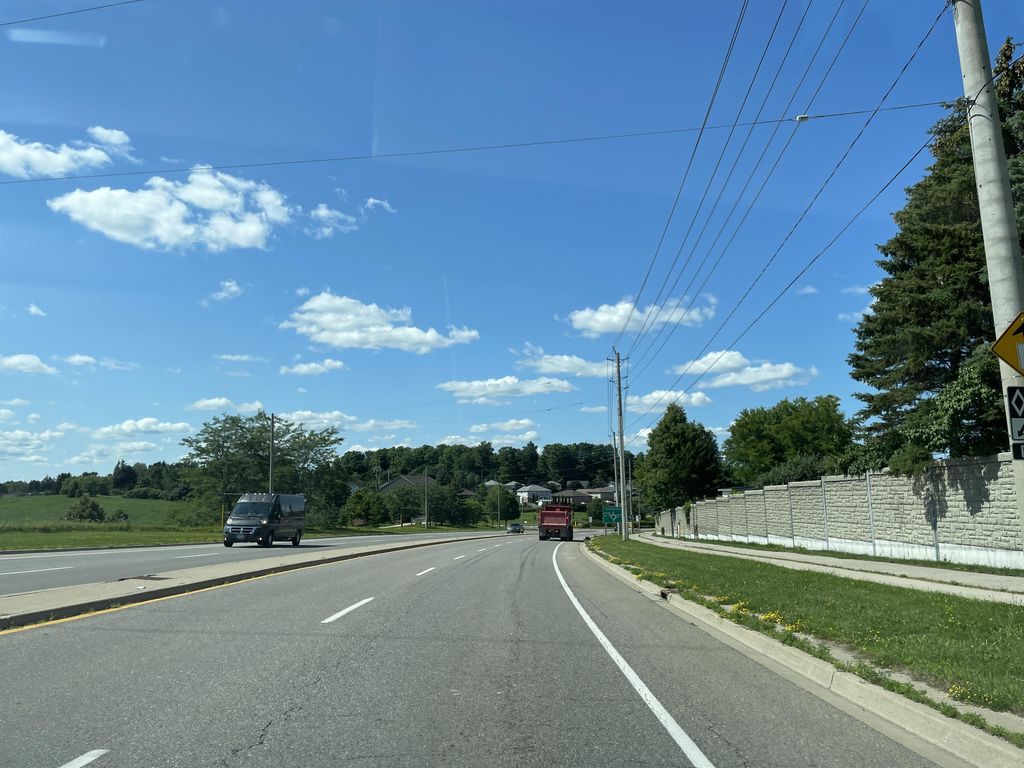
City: kitchener-waterloo